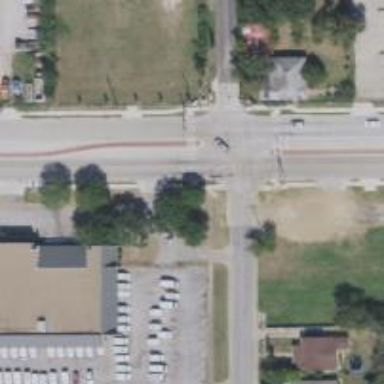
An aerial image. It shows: Marked crossing on footway.